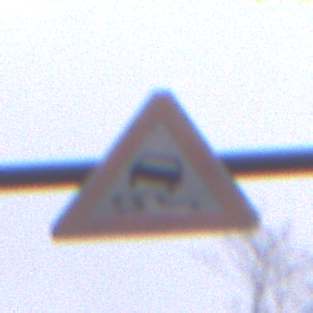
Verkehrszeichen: SchleuderOderRutschgefahr
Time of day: Midday
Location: Outdoor (Nature)
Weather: Overcast
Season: Autumn
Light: Natural